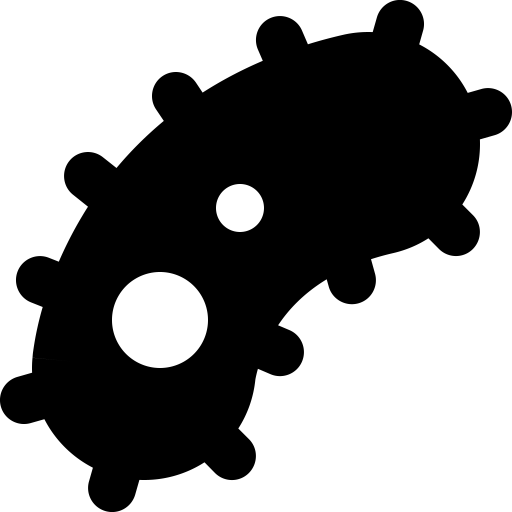
Tags: icon, FontAwesome, fa-icon, solid, bacterium